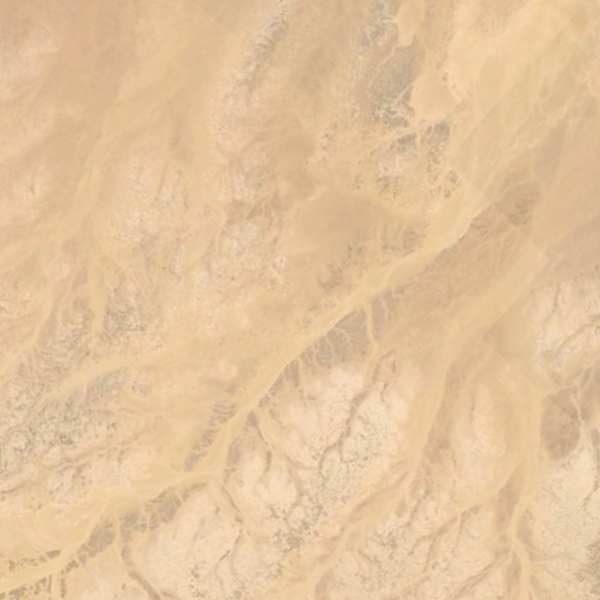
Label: Desert